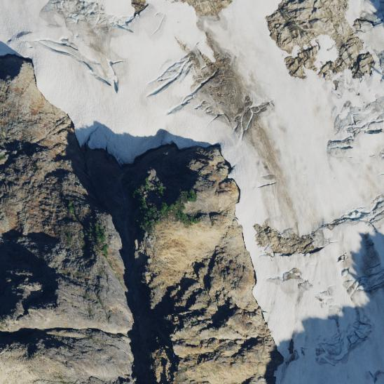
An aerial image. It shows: Stunning view of glacier.